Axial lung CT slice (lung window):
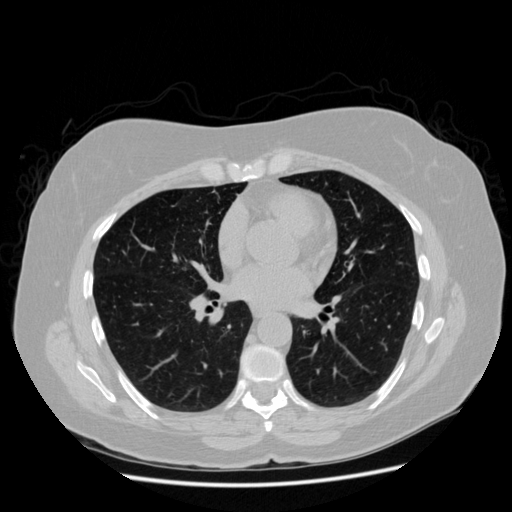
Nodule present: no